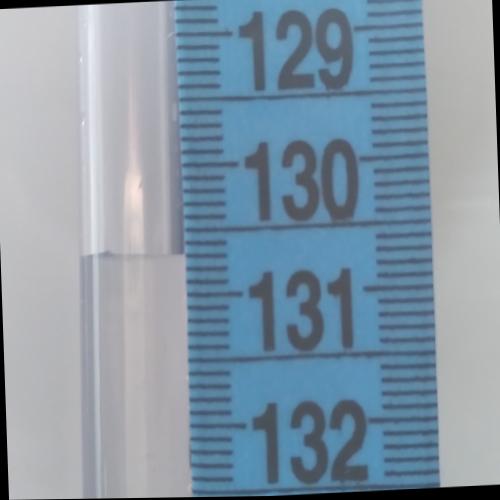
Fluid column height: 130.7 cm